Field crop: tomato
Growth stage: 1
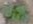
Species: solanum